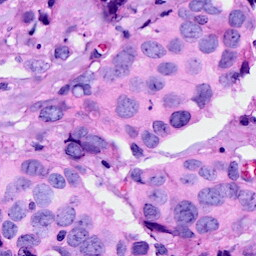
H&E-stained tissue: Breast